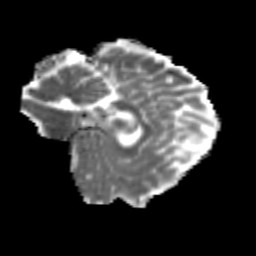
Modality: MD
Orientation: sagittal
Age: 25
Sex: female
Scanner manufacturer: siemens
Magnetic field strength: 3 T
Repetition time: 3.5 s
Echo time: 0.113 s